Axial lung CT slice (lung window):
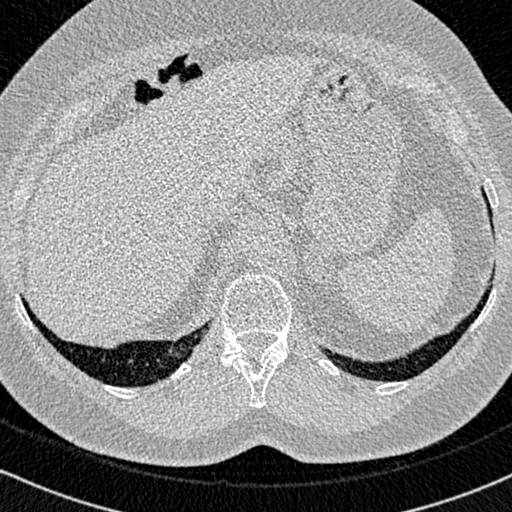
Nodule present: no